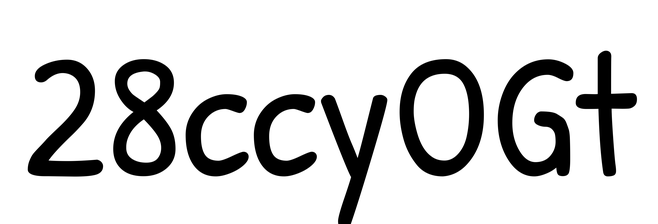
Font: PatrickHand-Regular